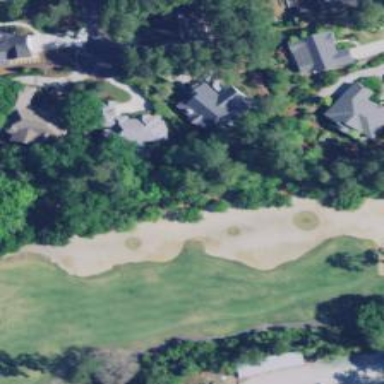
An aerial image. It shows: Sand bunker on golf course.